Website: macys
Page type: billing-address
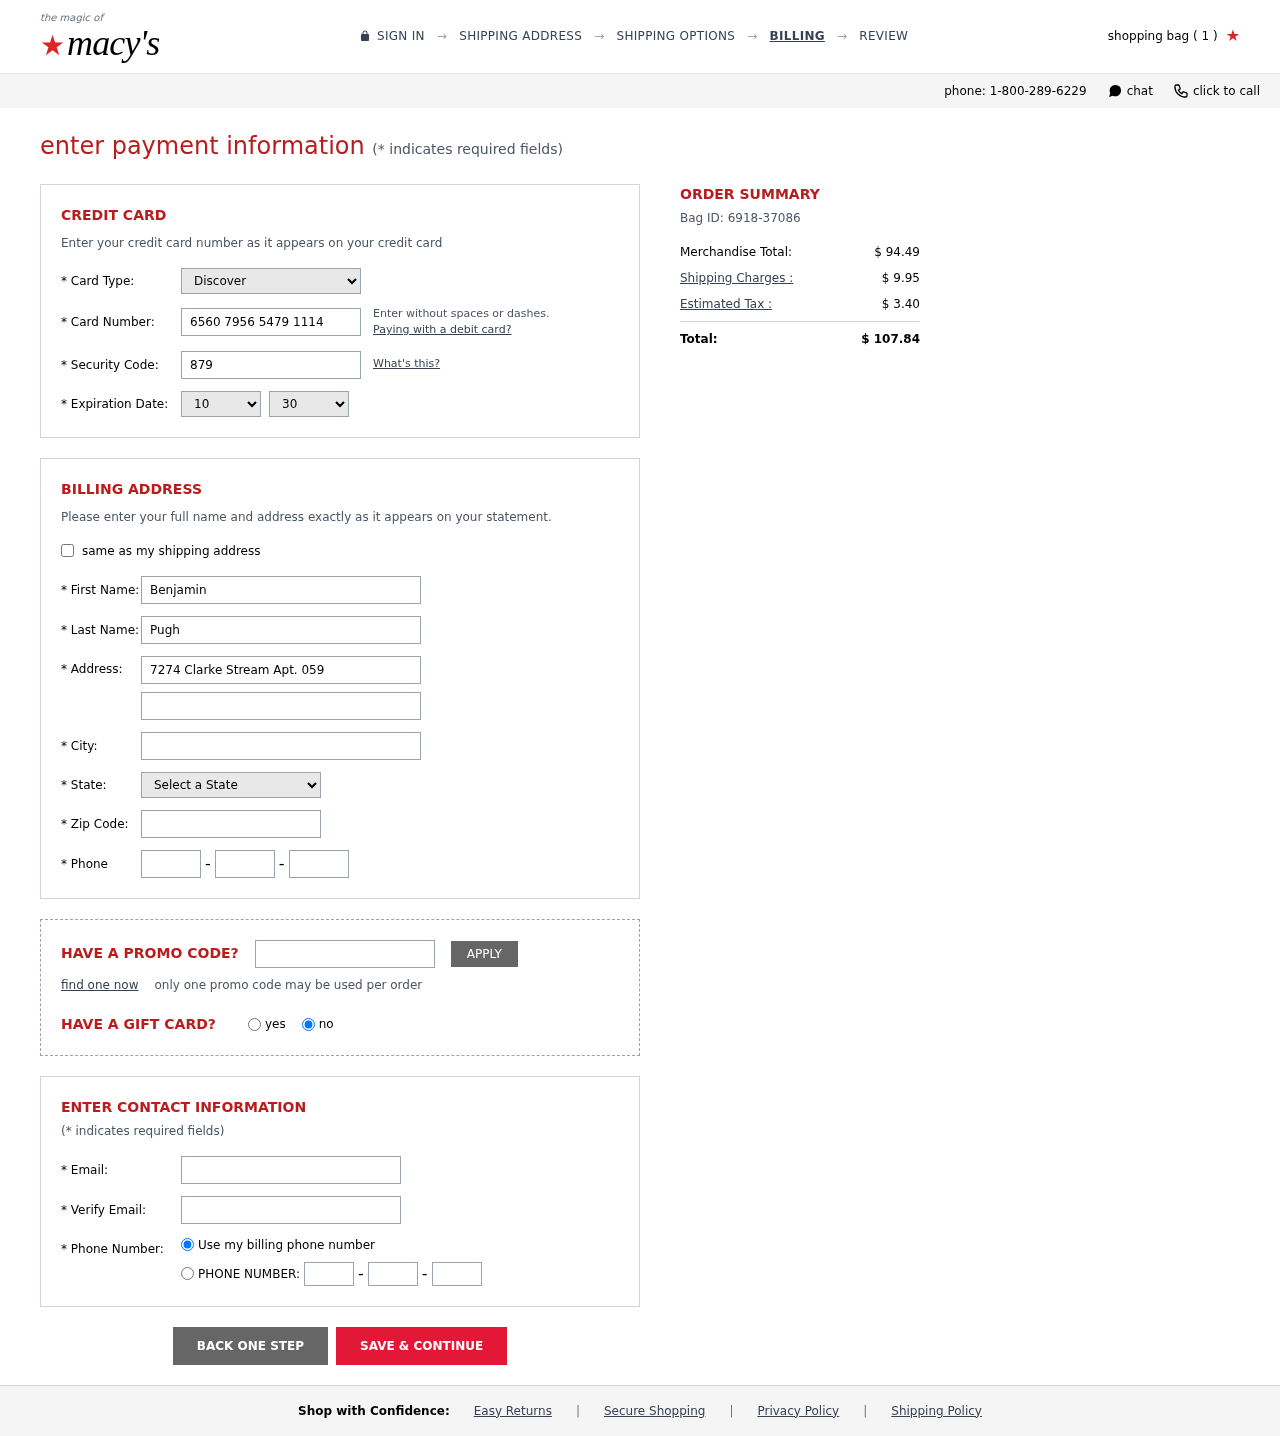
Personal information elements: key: PII_CARD_CVV
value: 879
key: PII_CARD_EXPIRY_MONTH
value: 10
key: PII_CARD_EXPIRY_YEAR
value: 30
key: PII_CARD_NUMBER
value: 6560 7956 5479 1114
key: PII_CARD_TYPE
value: Discover
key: PII_CITY
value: Ramosmouth
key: PII_EMAIL
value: bpugh@gmail.com
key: PII_FIRSTNAME
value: Benjamin
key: PII_LASTNAME
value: Pugh
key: PII_PHONE_AREA
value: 964
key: PII_PHONE_PREFIX
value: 415
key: PII_PHONE_SUFFIX
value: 8132
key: PII_POSTCODE
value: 23148
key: PII_STATE_ABBR
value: PR
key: PII_STREET
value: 7274 Clarke Stream Apt. 059
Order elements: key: ORDER_NUM_ITEMS
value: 1
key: ORDER_ID
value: Bag ID: 6918-37086
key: ORDER_SUBTOTAL
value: $ 94.49
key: ORDER_SHIPPING_COST
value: $ 9.95
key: ORDER_TAX
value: $ 3.40
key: ORDER_TOTAL
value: $ 107.84